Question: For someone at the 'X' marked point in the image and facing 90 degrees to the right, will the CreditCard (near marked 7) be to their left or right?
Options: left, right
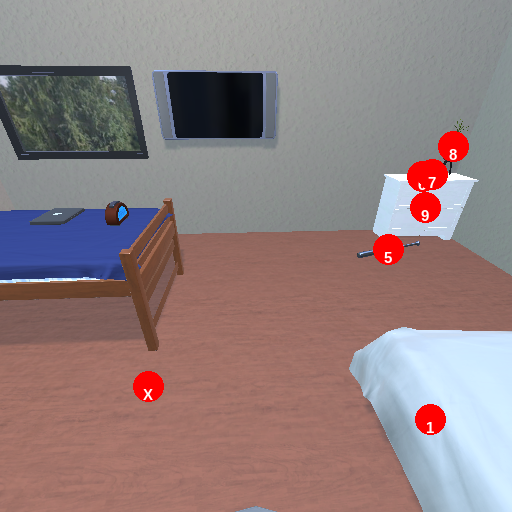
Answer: left